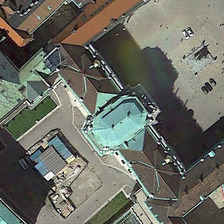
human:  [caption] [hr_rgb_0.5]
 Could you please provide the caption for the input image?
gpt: different houses with different colors and styles are in the region of church .

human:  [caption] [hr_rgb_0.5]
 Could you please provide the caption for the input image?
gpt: several cars are near a church .

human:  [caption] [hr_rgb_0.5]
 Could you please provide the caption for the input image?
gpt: different houses with different colors and styles are in the region of church .

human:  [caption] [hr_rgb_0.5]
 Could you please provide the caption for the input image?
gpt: several cars are near a church .

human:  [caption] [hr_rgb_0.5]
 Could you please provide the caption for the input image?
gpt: several cars are near a church .